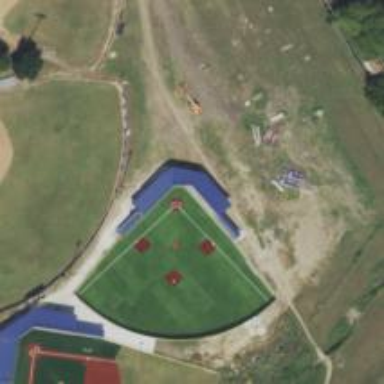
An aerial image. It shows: Baseball pitch for leisure and sports activities.